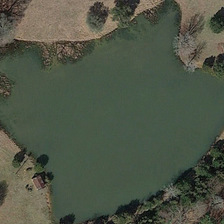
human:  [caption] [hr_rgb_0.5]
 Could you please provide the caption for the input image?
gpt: some sparse green trees and bareland are around an irregular pond .

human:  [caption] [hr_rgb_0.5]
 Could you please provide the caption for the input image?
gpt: some sparse green trees and bareland are around an irregular pond .

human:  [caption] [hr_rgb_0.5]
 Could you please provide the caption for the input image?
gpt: some sparse green trees and bareland are around an irregular pond .

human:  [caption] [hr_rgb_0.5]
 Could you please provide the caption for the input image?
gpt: some sparse green trees and bareland are around an irregular pond .

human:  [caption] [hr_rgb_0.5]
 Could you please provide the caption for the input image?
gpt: some sparse green trees and bareland are around an irregular pond .